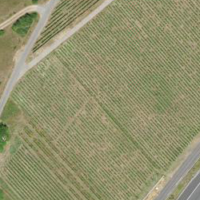
EUNIS habitat code: 57
Species observed at this site:
Pieris rapae
Lotus corniculatus
Prunus spinosa
Erigeron canadensis
Polyommatus icarus
Salvia pratensis